Question: So I am using the library 'prettytable' and am able to get a table of my data printed upon execution. However, I have no idea how to save it to a file. Ideally I'd like the table to be saved in a pdf so I could use it for my report.
Here is an example code from the prettytable webpage itself:
'''
from prettytable import PrettyTable
x = PrettyTable(["City name", "Area", "Population", "Annual Rainfall"])
x.align["City name"] = "l" # Left align city names
x.padding_width = 1 # One space between column edges and contents (default)
x.add_row(["Adelaide",1295, <PHONE>, 600.5])
x.add_row(["Brisbane",5905, <PHONE>, 1146.4])
x.add_row(["Darwin", 112, 120900, 1714.7])
print x
'''

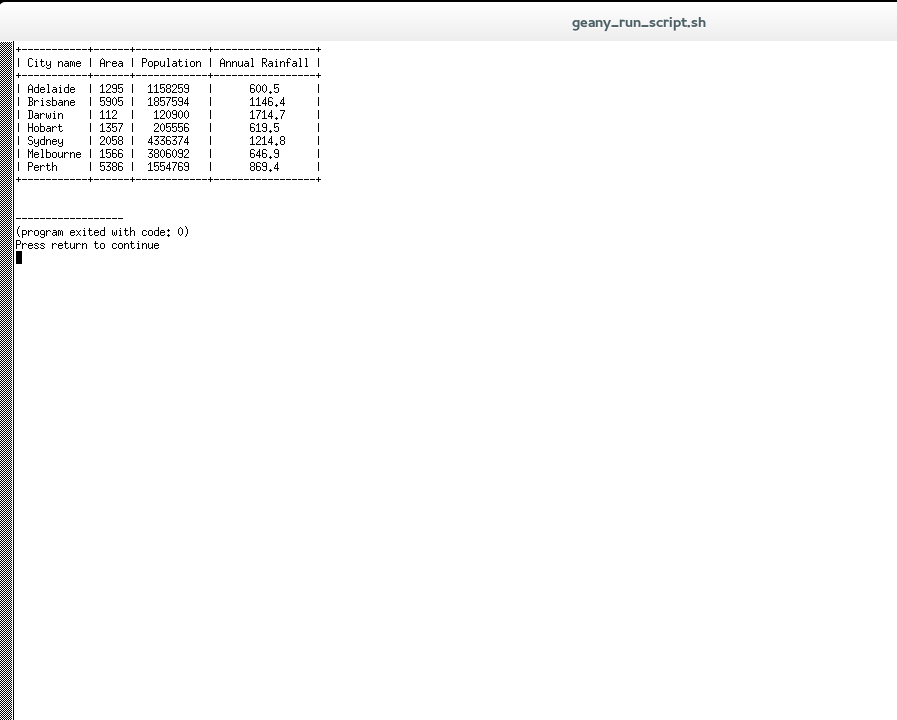
Answer: Use 'get_string()' method, docstring quote:
'''
def get_string(self, **kwargs):
"""Return string representation of table in current state.
...
"""
'''
Example:
'''
from prettytable import PrettyTable
x = PrettyTable(["City name", "Area", "Population", "Annual Rainfall"])
...
data = x.get_string()
with open('test.txt', 'wb') as f:
f.write(data)
'''
This will create a 'test.txt' file with your prettytable inside.
Hope that helps.